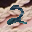
Label: 2